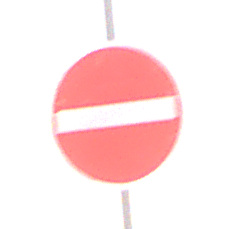
Verkehrszeichen: VerbotDerEinfahrt
Umgebung: Outdoor, Nature
Tageszeit: MorningAfternoon
Wetter: Overcast
Licht: Natural
Jahreszeit: NotSpecified
Kontrast: LowContrast